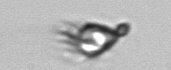
Label: Paratontonia_gracillima